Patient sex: M
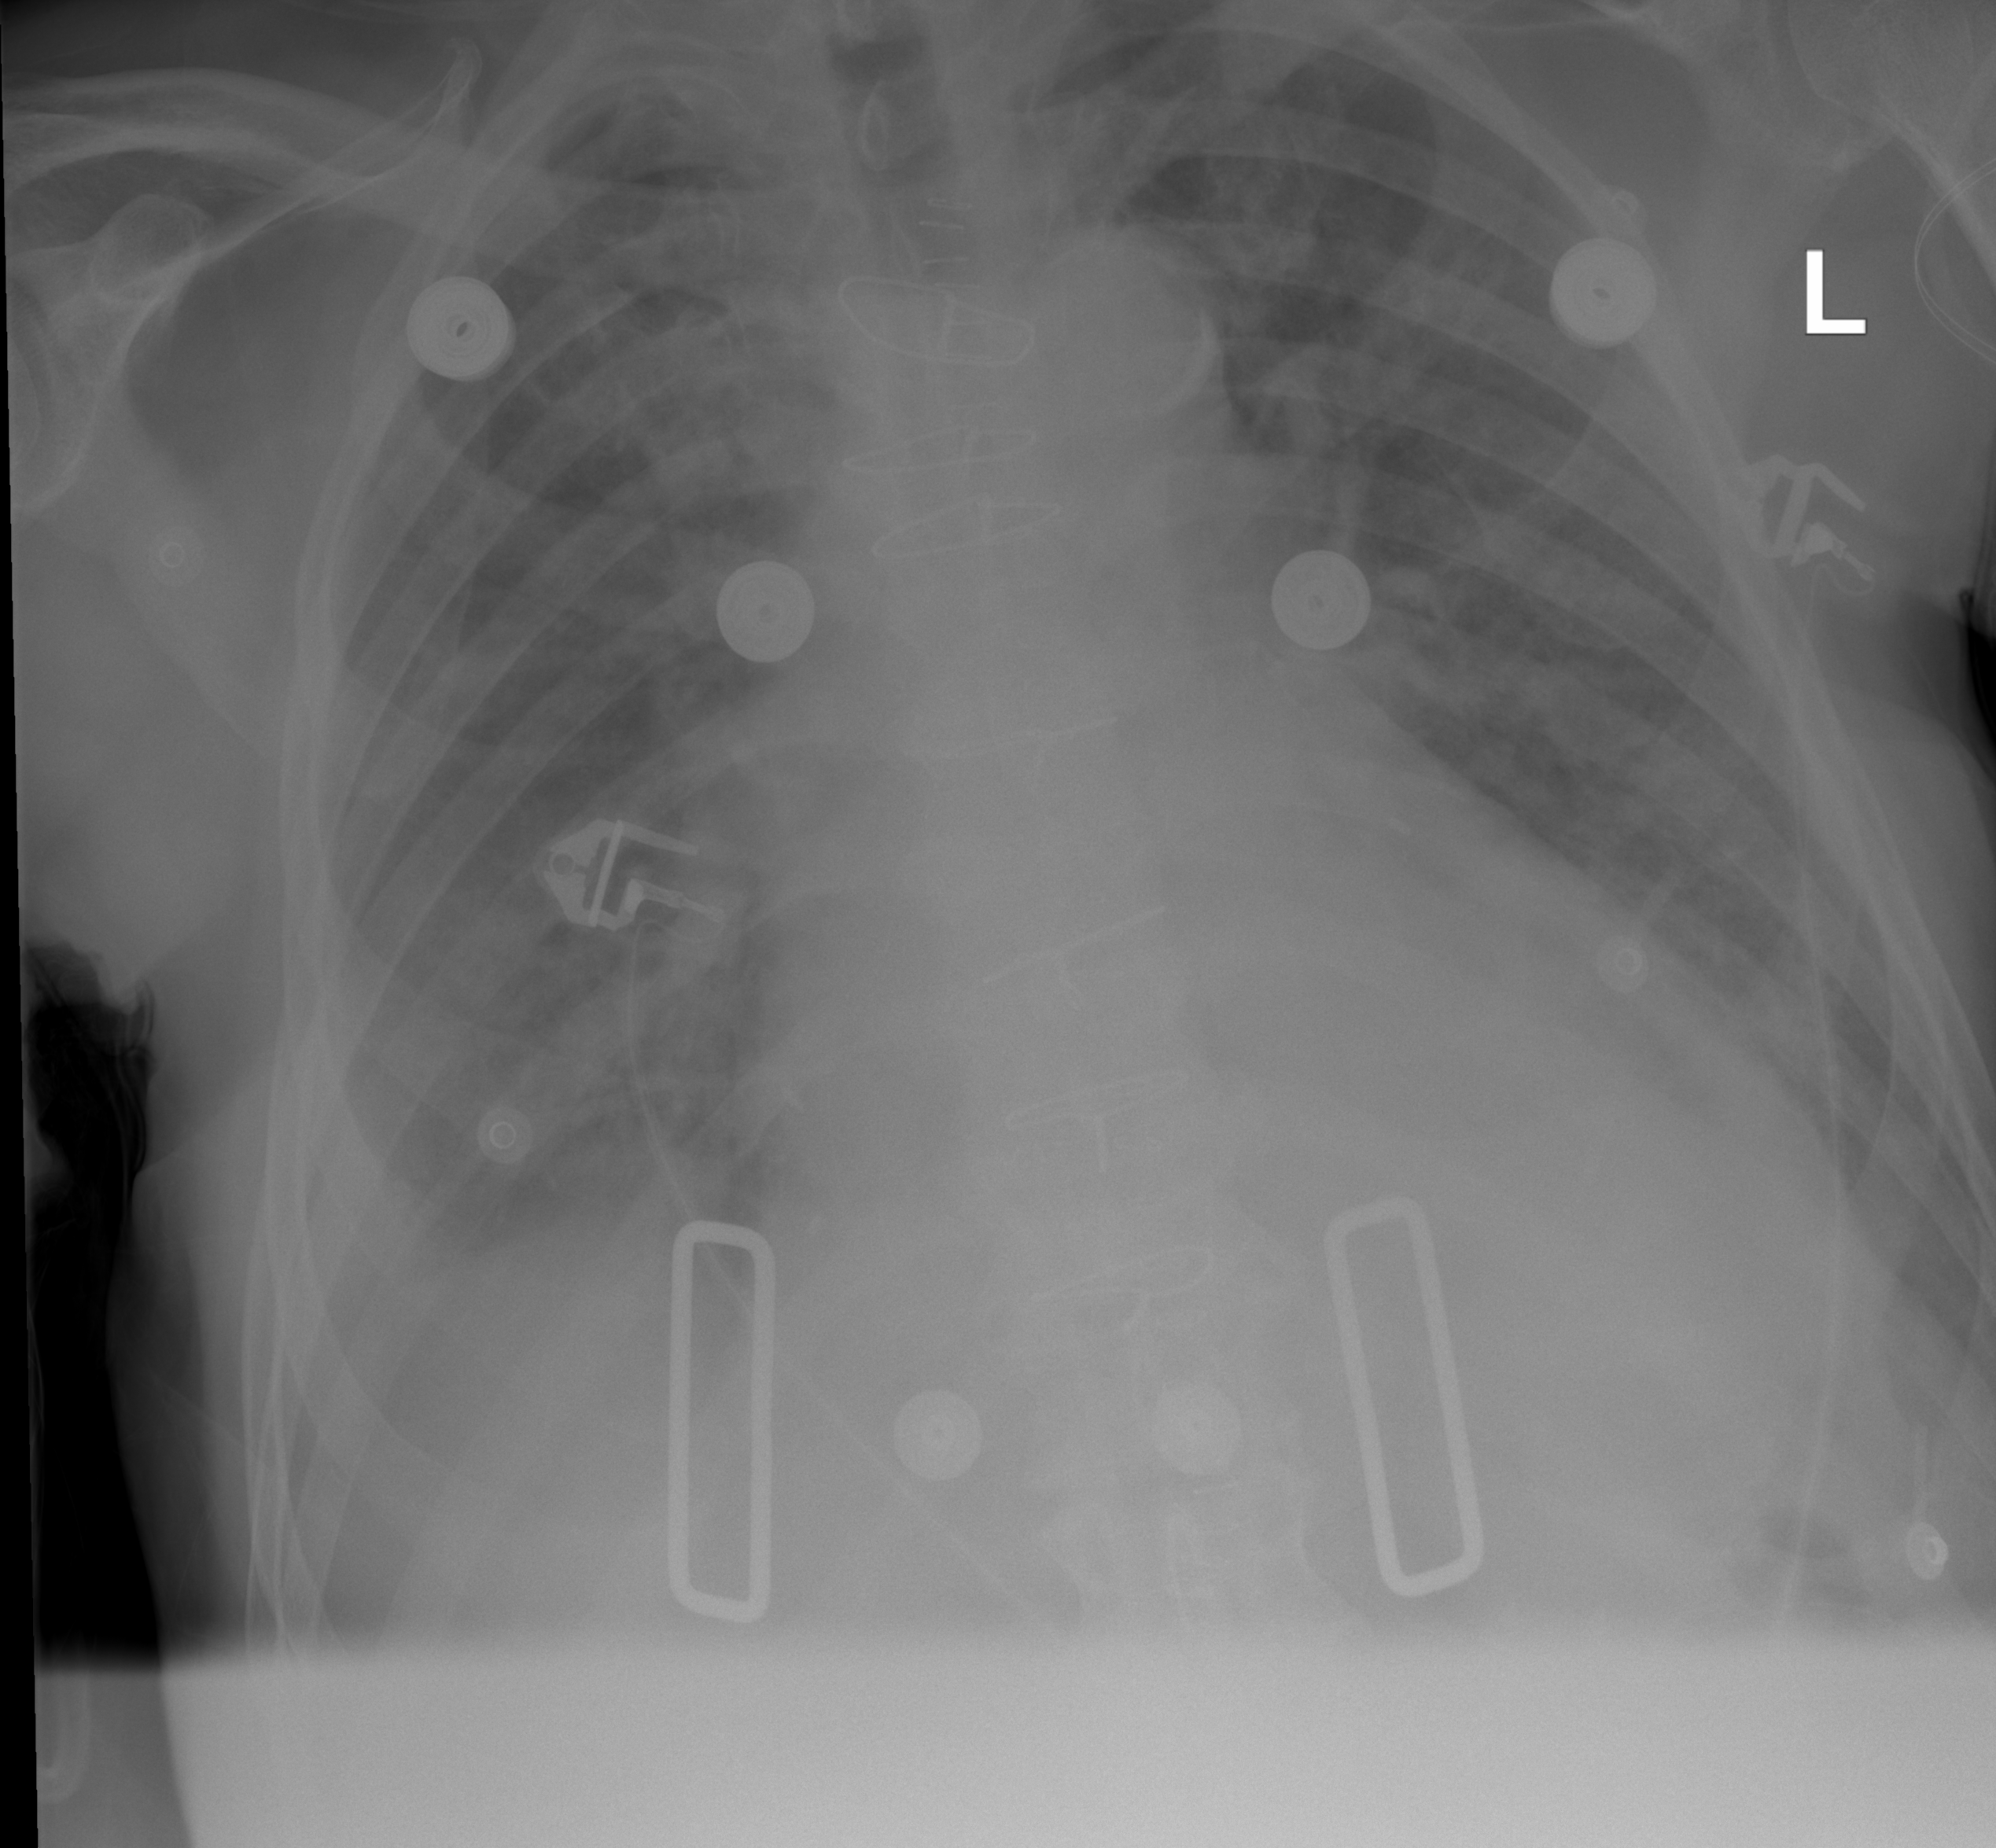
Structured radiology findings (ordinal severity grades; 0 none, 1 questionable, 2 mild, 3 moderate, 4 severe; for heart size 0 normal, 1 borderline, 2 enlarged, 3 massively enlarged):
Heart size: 2
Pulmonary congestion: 2
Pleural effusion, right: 3
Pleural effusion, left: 3
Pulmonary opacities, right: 1
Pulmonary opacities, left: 1
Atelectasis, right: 3
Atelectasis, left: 3